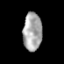
Tissue: prostate
Cell type: T cells
Senescence score: 0.2245
Nuclear area (px): 709
Mean DAPI intensity: 167.306